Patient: sex M, age 65
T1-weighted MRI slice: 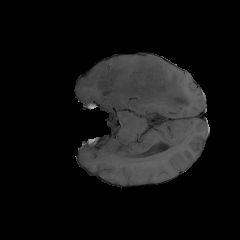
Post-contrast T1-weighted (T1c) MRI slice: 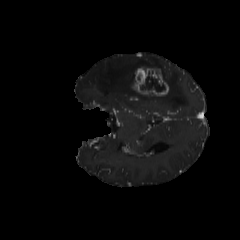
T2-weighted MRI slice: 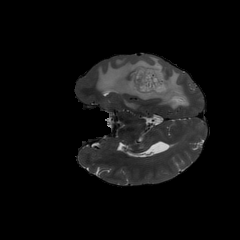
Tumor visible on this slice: yes
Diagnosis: Glioblastoma, IDH-wildtype
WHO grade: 4